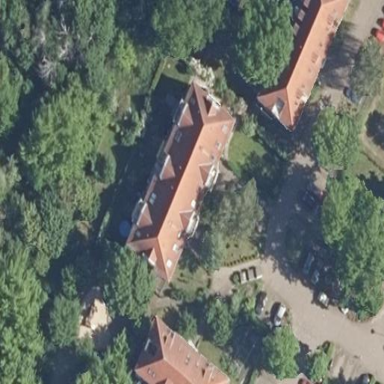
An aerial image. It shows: Residential building with white facade and hipped roof in red color.